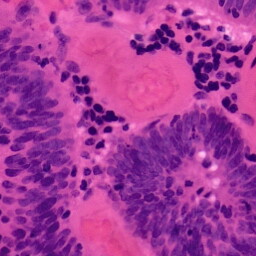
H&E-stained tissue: Colon